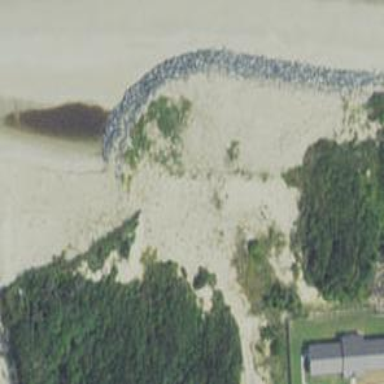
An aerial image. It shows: Breakwater made of rock.